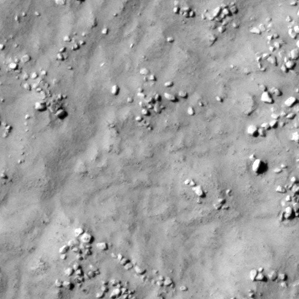
Label: non_frost